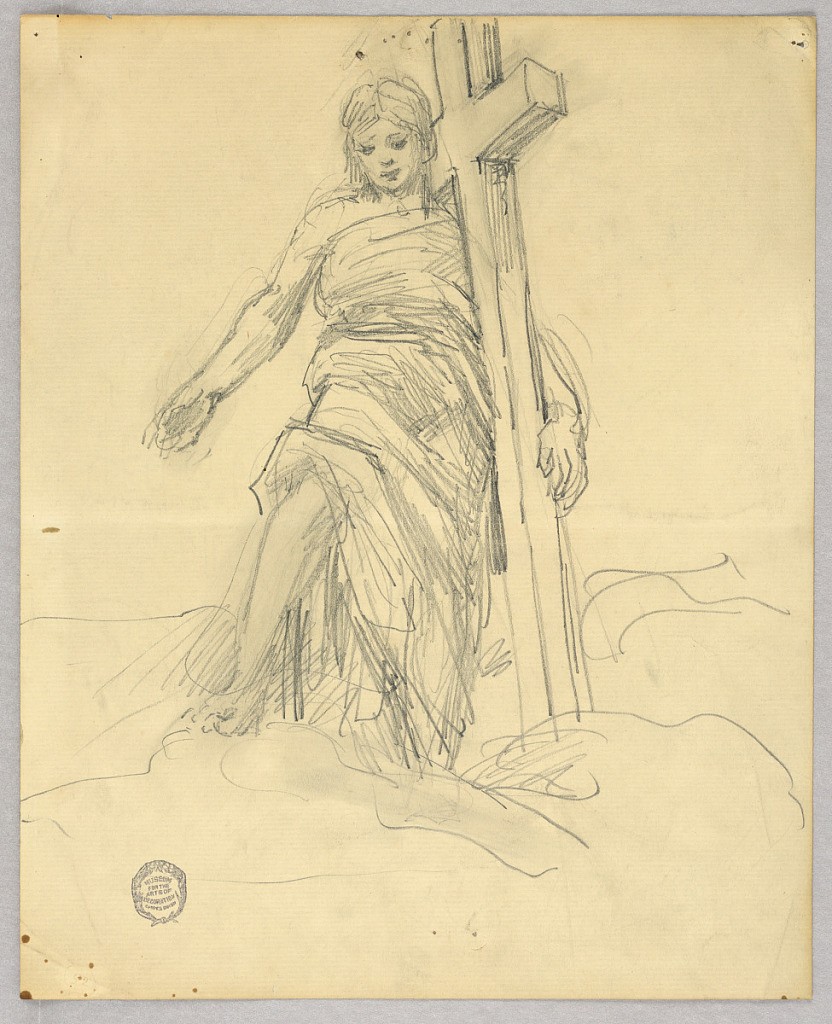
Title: Sketch for Central Figure in the Ascension
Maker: Francis Augustus Lathrop, American, 1849–1909
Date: ca. 1895
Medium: Graphite on laid paper
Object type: Drawing
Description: Figure standing with left arm around a cross, right arm extended, right foot planted on a cloud, and gaze directed downward.